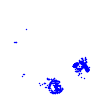
Particle: kaon